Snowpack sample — Buffalo Mountain, Silverthorne, Colorado, USA (1/25/25, 10:11 AM MST)
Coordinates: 39.6222, -106.1139
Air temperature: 22 °F
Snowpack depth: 110 cm
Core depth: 20 cm
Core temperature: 48.2 °F
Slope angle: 12°, slope face: 102°
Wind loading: high
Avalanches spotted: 0
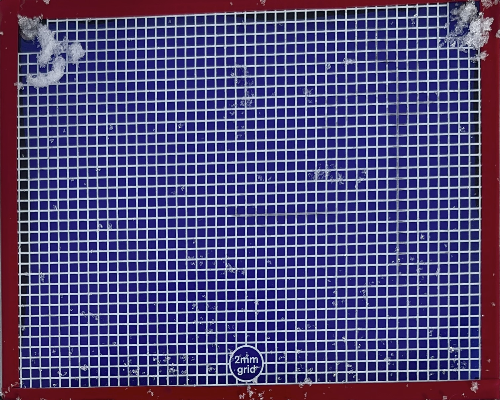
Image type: profile
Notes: No avalanches nearby, collected on the outskirts of a fire break 15 meters from the treeline, on way to Buffalo and Red Mountain